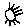
Label: sun